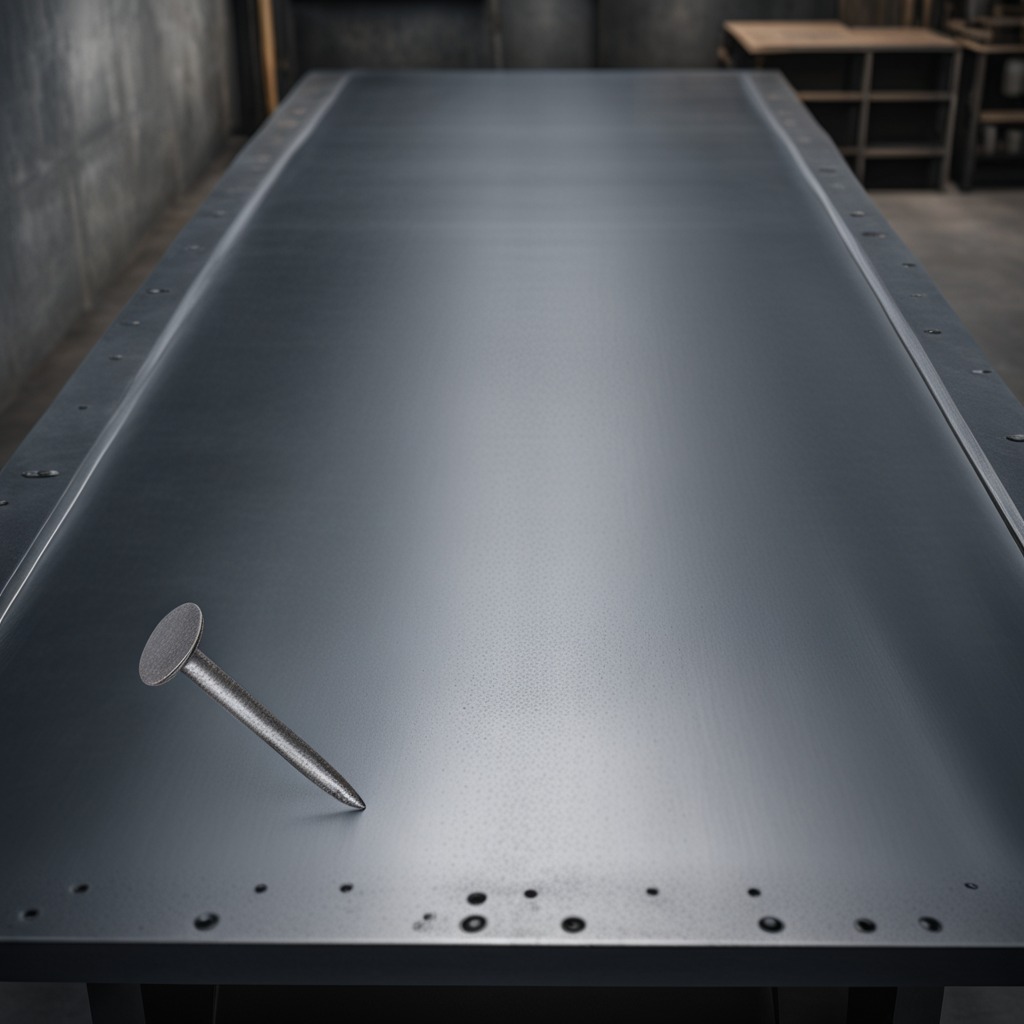
An iron nail lies on a cold steel table in a mining workshop.